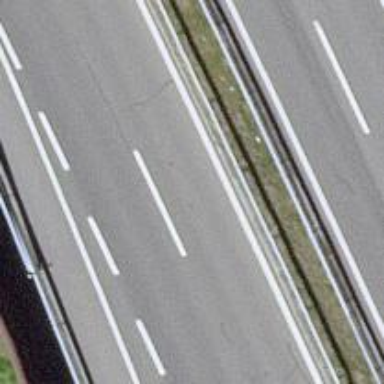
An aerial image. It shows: Asphalt motorway.